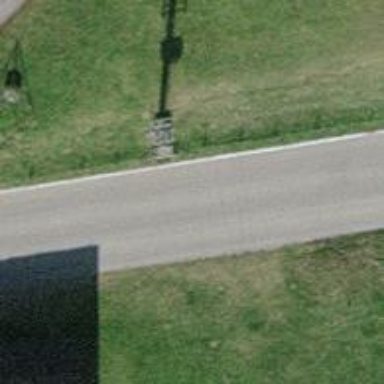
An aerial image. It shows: Distribution transformer attached to power pole.